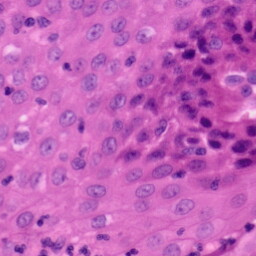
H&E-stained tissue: Tonsil